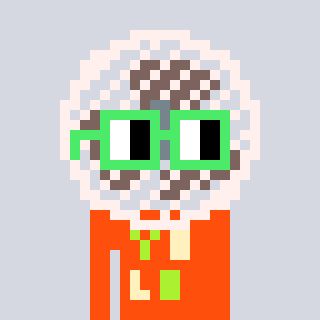
a pixel art character with square light green glasses, a fan-shaped head and a orange-colored body on a cool background